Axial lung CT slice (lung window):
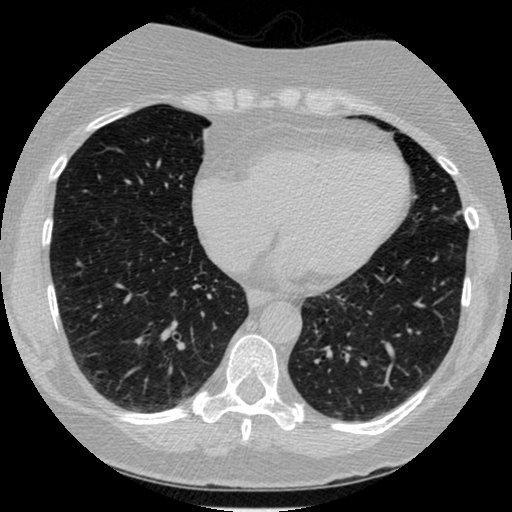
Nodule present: no